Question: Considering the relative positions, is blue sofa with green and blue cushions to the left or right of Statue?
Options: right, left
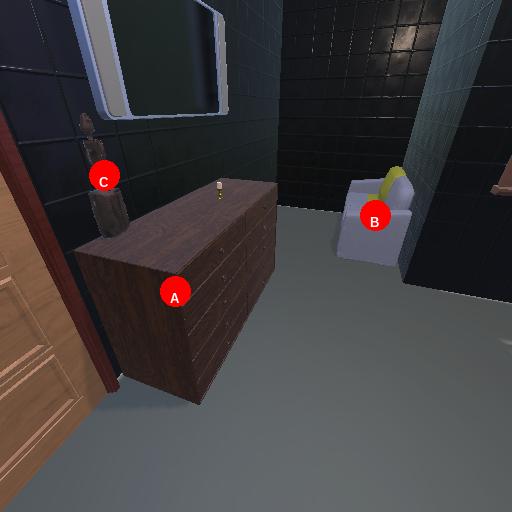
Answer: right